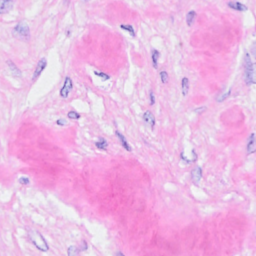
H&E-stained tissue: Breast